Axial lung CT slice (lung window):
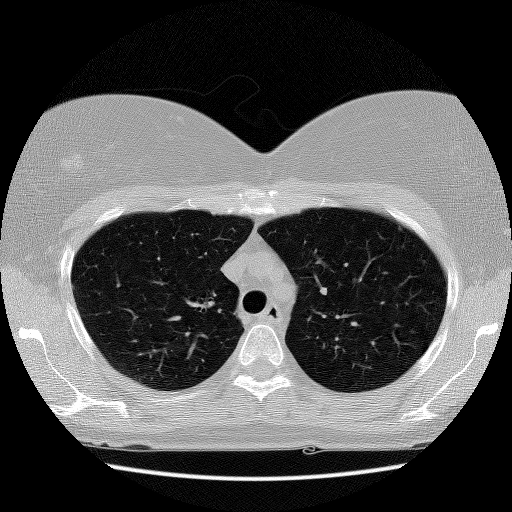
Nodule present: no